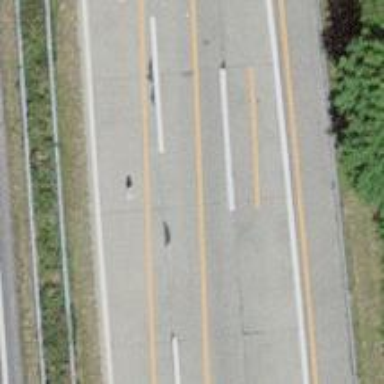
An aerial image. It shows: Asphalt motorway.